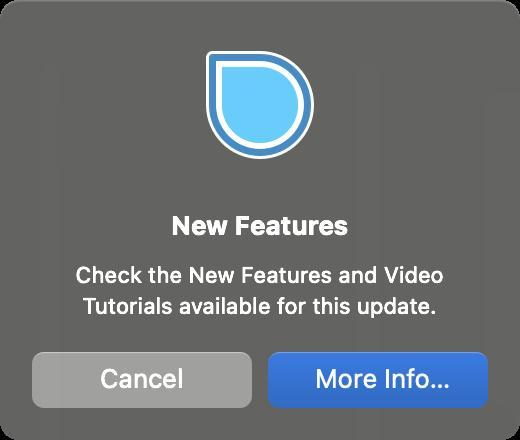
Accessibility tree:
{"name": "", "role": "AXWindow", "description": "alert", "role_description": "dialog", "value": null, "position": "734.00;233.00", "size": "260;220", "children": [{"name": null, "role": "AXImage", "description": "SimpleMind alert", "role_description": "image", "value": null, "position": "98.00;20.50", "size": "64;64", "children": []}, {"name": null, "role": "AXStaticText", "description": null, "role_description": "text", "value": "New Features", "position": "18.00;104.50", "size": "224;16", "children": []}, {"name": null, "role": "AXStaticText", "description": null, "role_description": "text", "value": "Check the New Features and Video Tutorials available for this update.", "position": "18.00;130.50", "size": "224;30", "children": []}, {"name": "Cancel", "role": "AXButton", "description": null, "role_description": "button", "value": null, "position": "10.00;170.00", "size": "122;40", "children": []}, {"name": "More_Info…", "role": "AXButton", "description": null, "role_description": "button", "value": null, "position": "128.00;170.00", "size": "122;40", "children": []}]}